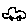
Label: car